Question: Since iOS 7.1, changing the font size and calling 'sizeToFit' does not work as expected. The text will be not be drawn at the correct position and will be cut. The text goes to its correct position when the 'UITextField' goes first responder. Calling 'resignFirstResponder' will make it fail again though.

Does anyone have a workaround for that?
'''
- (void)viewDidLoad
{
[super viewDidLoad];
UITextField *textField = [[UITextField alloc] init];
textField.text = @"This is a test";
textField.backgroundColor = [UIColor redColor];
[textField sizeToFit]; // Calling this will make the second sizeToFit to fail
textField.font = [textField.font fontWithSize:textField.font.pointSize * 3];
[textField sizeToFit];
textField.center = CGPointMake(self.view.frame.size.width / 2.0, self.view.frame.size.height / 2.0);
textField.delegate = self;
[self.view addSubview:textField];
}
- (BOOL)textFieldShouldReturn:(UITextField *)textField {
[textField resignFirstResponder];
return YES;
}
'''
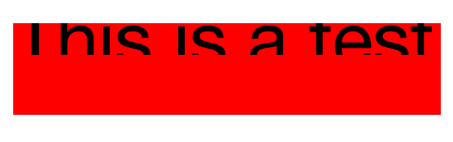
Answer: I found a workaround. Changing the text string before calling sizeToFit will make it work properly:
'''
textField.font = [textField.font fontWithSize:textField.font.pointSize * 3];
NSString *oldText = textField.text;
textField.text = @"";
textField.text = oldText;
[textField sizeToFit];
'''